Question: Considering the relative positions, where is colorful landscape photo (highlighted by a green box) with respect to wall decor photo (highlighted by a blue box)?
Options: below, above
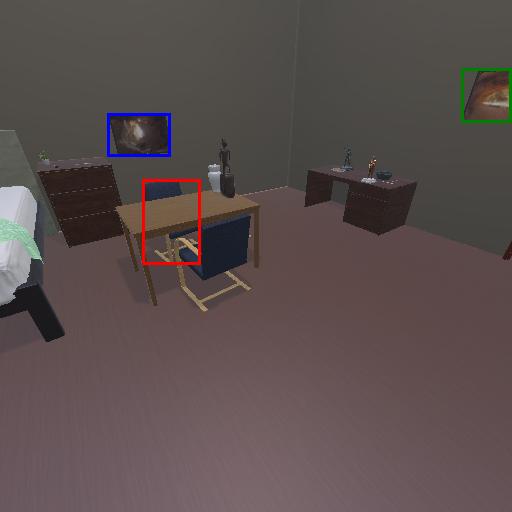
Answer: below